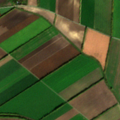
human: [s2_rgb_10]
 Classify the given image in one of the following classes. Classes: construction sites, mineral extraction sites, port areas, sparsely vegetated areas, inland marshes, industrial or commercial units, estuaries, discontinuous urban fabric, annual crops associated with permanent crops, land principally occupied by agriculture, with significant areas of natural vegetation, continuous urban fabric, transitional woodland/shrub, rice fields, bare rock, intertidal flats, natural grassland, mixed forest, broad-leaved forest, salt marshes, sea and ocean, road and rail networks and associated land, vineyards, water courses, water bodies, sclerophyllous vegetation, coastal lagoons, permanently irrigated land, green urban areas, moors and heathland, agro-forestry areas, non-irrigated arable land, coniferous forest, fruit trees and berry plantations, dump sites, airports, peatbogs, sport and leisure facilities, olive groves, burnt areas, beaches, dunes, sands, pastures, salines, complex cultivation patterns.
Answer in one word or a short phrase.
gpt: non-irrigated arable land